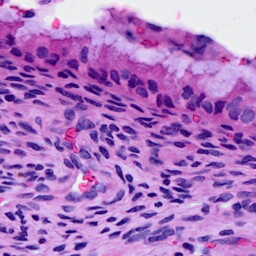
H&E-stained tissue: Cervix